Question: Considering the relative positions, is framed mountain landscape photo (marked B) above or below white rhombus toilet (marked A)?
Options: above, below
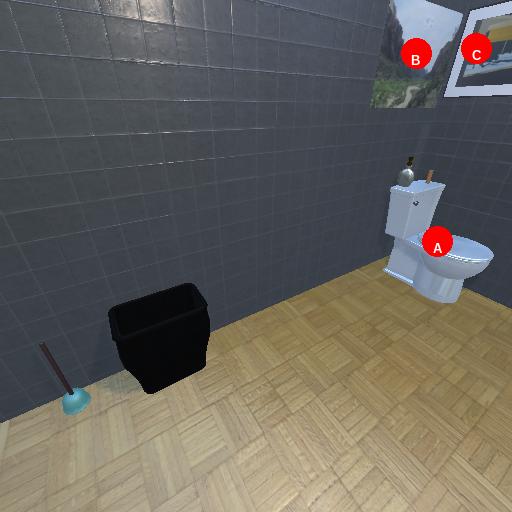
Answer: above